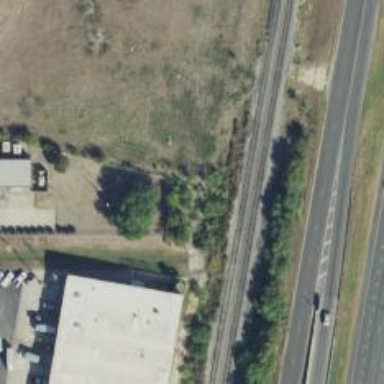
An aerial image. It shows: Railway siding for service.